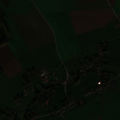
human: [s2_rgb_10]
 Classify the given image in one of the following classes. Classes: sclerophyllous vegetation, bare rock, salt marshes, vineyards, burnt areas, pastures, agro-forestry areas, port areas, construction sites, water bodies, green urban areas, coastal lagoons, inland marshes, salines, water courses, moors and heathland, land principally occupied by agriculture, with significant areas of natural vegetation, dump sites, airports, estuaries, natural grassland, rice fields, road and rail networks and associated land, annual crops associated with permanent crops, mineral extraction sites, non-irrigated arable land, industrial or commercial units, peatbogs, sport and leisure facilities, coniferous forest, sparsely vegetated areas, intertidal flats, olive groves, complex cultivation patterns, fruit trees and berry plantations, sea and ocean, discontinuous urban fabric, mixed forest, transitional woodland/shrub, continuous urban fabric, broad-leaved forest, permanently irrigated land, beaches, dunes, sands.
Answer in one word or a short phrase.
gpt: discontinuous urban fabric, non-irrigated arable land, pastures, complex cultivation patterns, broad-leaved forest